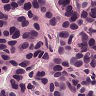
Metastatic tissue present: yes